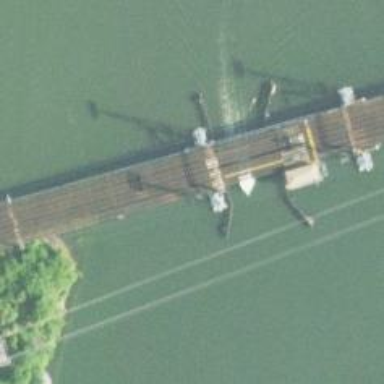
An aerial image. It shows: Movable bascule bridge for railway traffic. It is electrified with contact line.